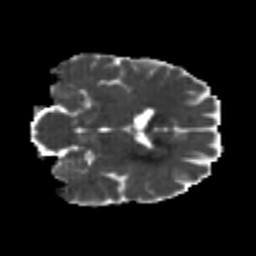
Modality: MD
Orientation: coronal
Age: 26
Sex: male
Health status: healthy
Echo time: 0.074 s